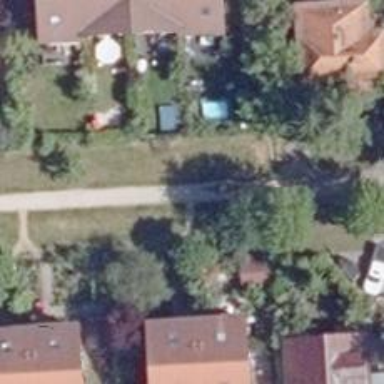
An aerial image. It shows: Footway along the road.